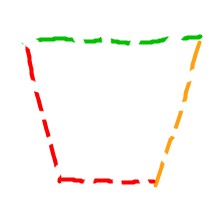
Shape: trapezoid